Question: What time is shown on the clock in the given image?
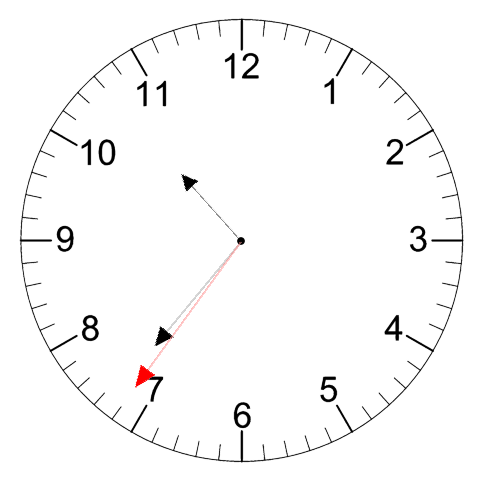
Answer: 10:36:36